Current action and preconditions to check: trajectory_clear

Your task: For each precondition in the list above, predict whether it will hold at this action.

Consider the current scene as observed from the mobile robot's camera, and analyze the predicted future states of all dynamic agents (e.g., people, animals, vehicles, or any moving entities) within the NEXT SECOND.

IMPORTANT: Only answer "very likely" if you are absolutely certain—based on strong, clear evidence—that a dynamic agent will violate the precondition in the predicted future state. Do NOT answer "very likely" for unlikely, ambiguous, or low-probability risks.

Ask yourself for each precondition: Is there a high probability, with clear and convincing evidence, that the predicted future states of any dynamic agent will interfere with the predicted future state of the currently executing action within the NEXT SECOND, causing that precondition to fail?

Assess the risk level based on these predictions. Use "likely" or "very likely" if motions create a clear risk of interference.

Use "neutral" or "improbable" if agents are nearby but their predicted paths are clearly diverging or non-conflicting.

Failure Risk Categories: "very improbable", "improbable", "neutral", "likely", "very likely"

Answer Format: Output ONLY the probability_of_failure value from these categories: "very improbable", "improbable", "neutral", "likely", "very likely"

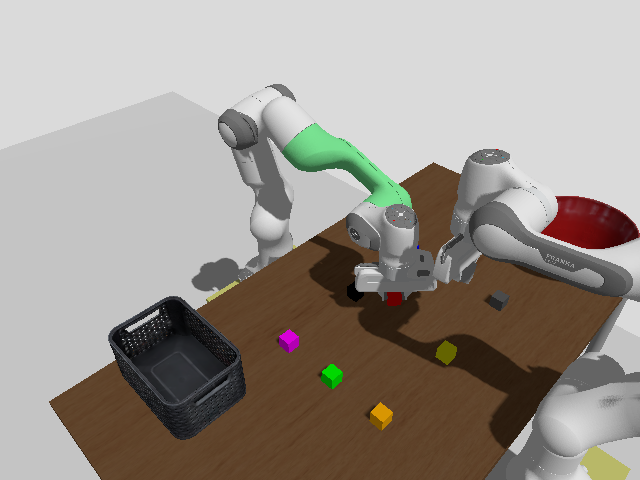

Answer: neutral